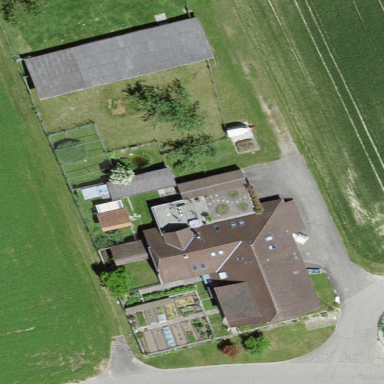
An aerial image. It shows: Farmyard area.